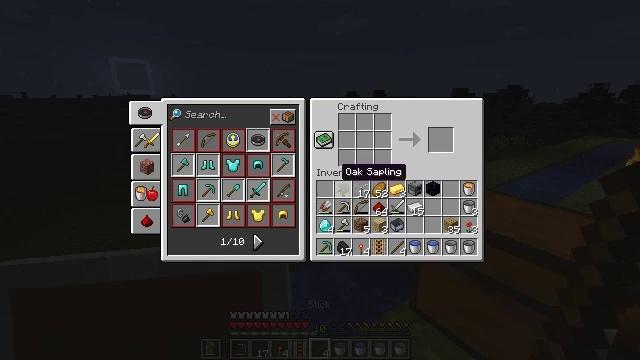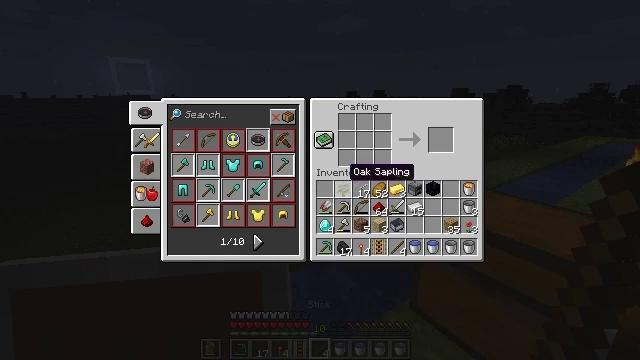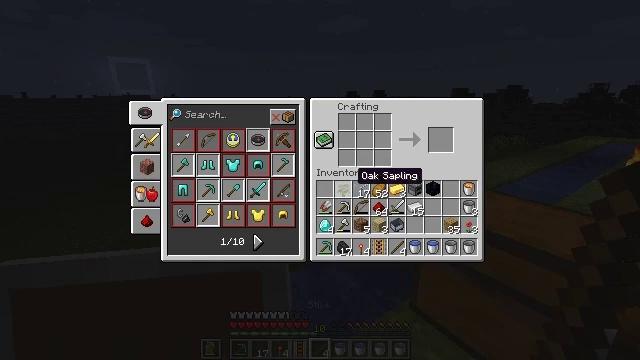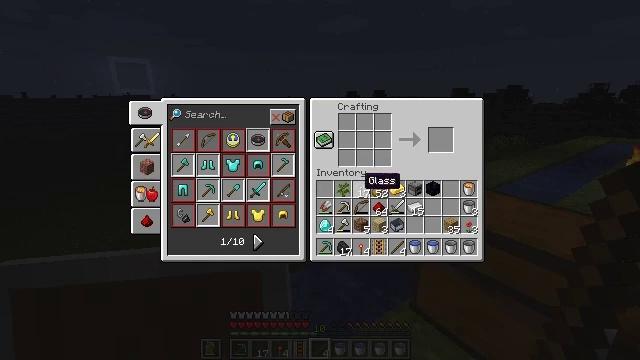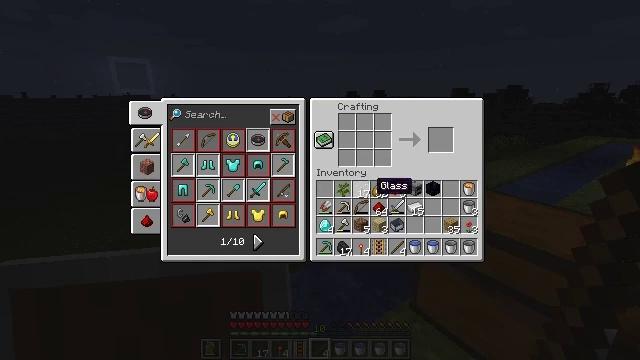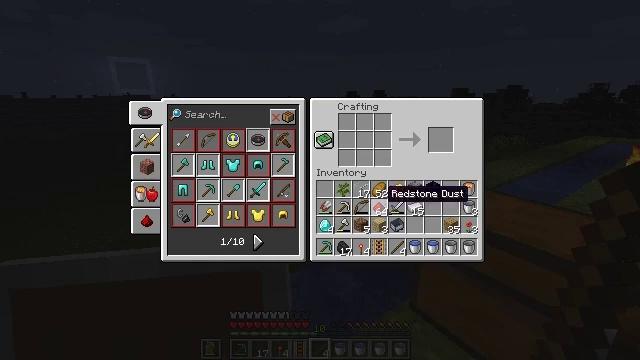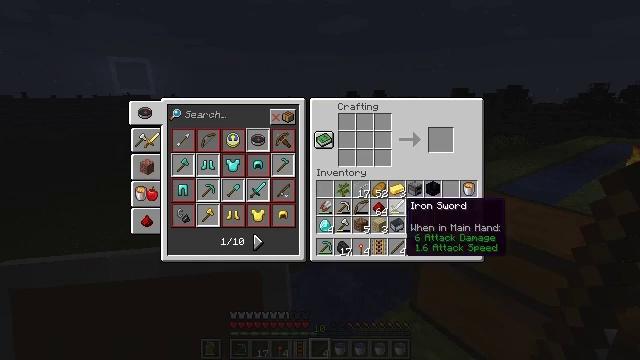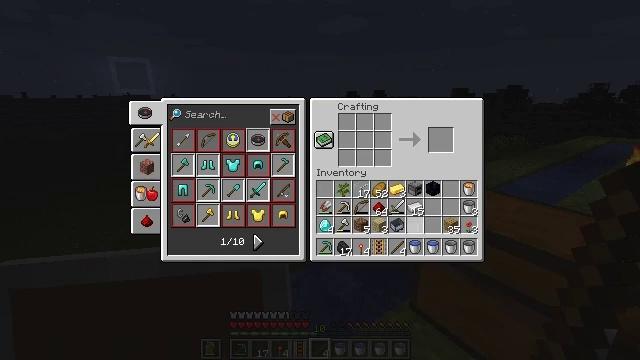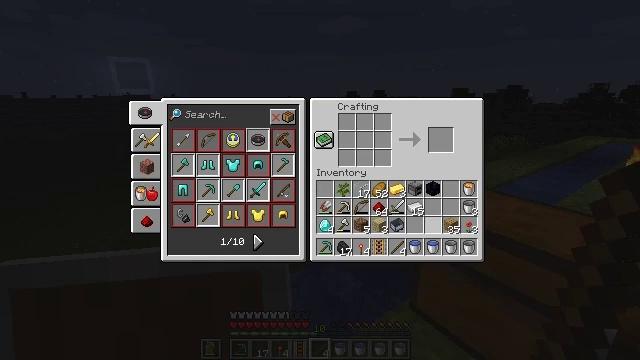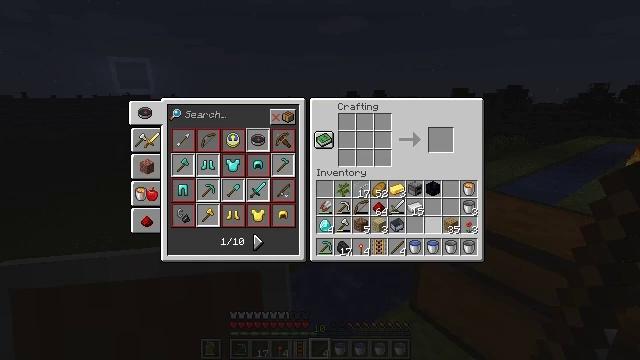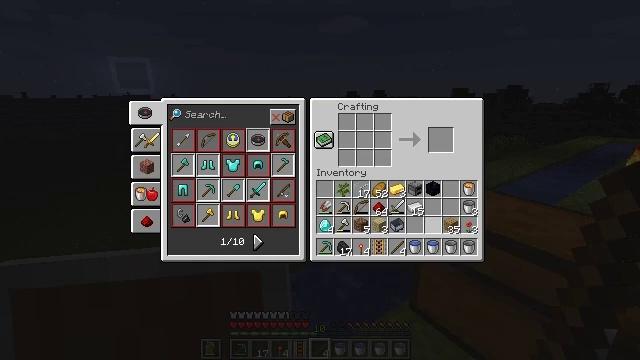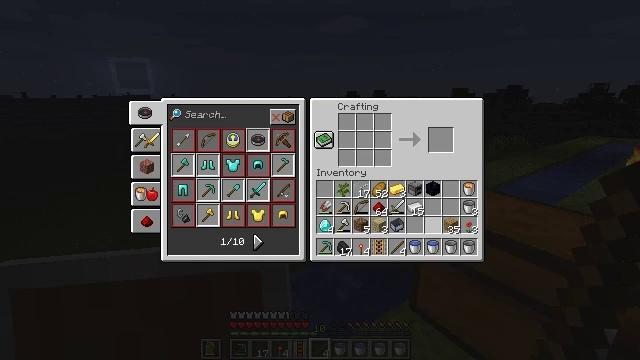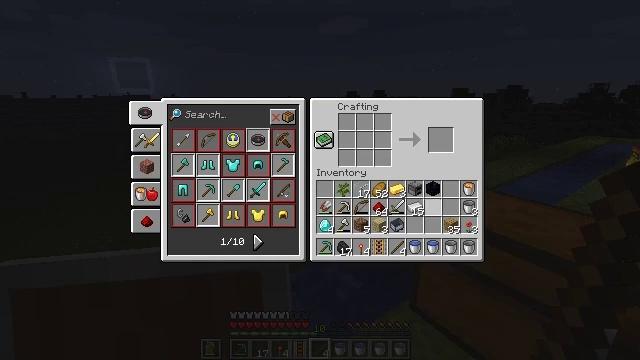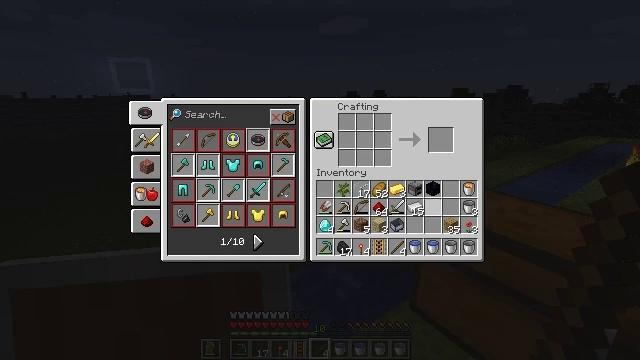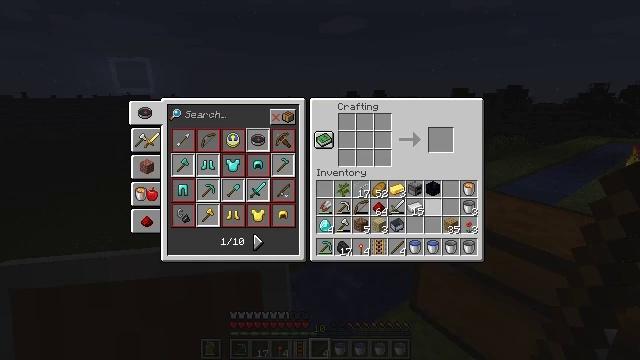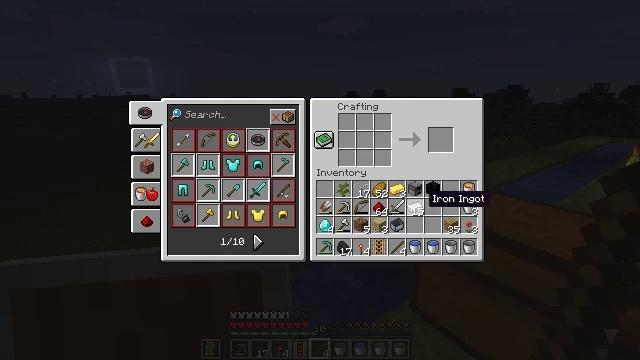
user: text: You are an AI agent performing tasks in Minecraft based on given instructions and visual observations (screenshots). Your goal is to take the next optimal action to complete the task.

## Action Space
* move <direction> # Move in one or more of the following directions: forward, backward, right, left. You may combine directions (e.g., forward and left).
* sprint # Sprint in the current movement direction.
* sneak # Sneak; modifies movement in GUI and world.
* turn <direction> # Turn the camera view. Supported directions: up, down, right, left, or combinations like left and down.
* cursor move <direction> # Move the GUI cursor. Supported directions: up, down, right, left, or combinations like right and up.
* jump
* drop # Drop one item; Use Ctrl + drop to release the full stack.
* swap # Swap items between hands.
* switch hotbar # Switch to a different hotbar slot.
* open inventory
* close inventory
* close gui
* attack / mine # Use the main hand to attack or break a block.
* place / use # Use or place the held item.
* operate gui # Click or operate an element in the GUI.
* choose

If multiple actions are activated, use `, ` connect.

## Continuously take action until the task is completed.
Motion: motion action
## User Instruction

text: Craft a rail.
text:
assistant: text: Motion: cursor move right
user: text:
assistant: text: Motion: cursor move right
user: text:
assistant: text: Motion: cursor move right
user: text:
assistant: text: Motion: cursor move right
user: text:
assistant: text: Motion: cursor move right and down
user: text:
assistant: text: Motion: cursor move right and down
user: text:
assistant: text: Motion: cursor move right and down
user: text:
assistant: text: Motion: cursor move right
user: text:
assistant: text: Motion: no_op
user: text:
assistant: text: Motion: no_op
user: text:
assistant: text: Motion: no_op
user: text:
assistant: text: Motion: no_op
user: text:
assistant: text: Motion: no_op
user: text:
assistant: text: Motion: no_op
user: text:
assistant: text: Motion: no_op
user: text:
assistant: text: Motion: no_op
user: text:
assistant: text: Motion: no_op
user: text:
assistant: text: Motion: operate gui
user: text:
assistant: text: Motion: operate gui
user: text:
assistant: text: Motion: operate gui
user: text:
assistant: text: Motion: cursor move left and up
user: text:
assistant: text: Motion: cursor move left and up
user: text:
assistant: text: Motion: cursor move up
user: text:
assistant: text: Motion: cursor move up
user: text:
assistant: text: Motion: cursor move up
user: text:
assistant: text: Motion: no_op
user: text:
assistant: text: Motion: no_op
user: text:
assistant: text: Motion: no_op
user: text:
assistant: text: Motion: no_op
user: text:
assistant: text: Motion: no_op